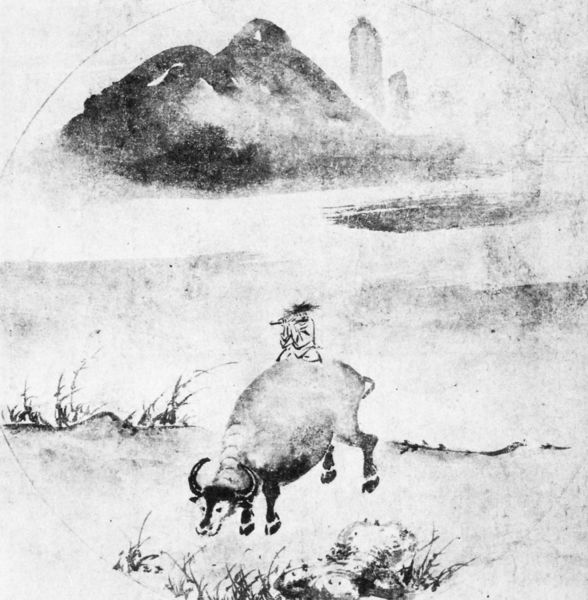
Titel: Heimritt des Flöte spielenden Hirten auf dem Rücken des Büffels/ 6. Stufe in der Zehn-Büffel-Parabel
Künstler: Li Sung
Institution: Japan, Privatsammlung
Schlagwörter: berg, himmel, mann, wasser, aquarell, landschaft, sitzen, ufer, hut, zeichnung, gras, weg, gräser, halme, hügel, natur, vieh, blatt, musiker, pflanzen, reiter, rund, hufe, reiten, schwanz, bogen, berge, gipfel, nebel, kuh, rind, white, black, grey, hair, painting, sitting, japanese, tusche, burg, türme, technik, schwarzweiss, china, flöte, man, rock, sky, boat, field, hill, house, mountain, mountains, nature, sea, tower, männchen, boy, child, himel, hörner, grass, river, drawing, paper, ochse, stier, hirte, shadow, sketch, flötenspieler, handschrift, person, instrument, music, ink, draft, monk, musician, animal, circle, cow, rainbow, play, riding, sunset, bull, horns, shade, asian, goat, jump, eat, eating, grazing, flute, playing, japan, bank, bow, towers, skyscraper, skyline, herder, rider, ox, hil, dwarf, blakc and white, buffalo, seas, easien, cloves, longhorn, hoooves, zen, ink sumi